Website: crate-barrel
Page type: cart
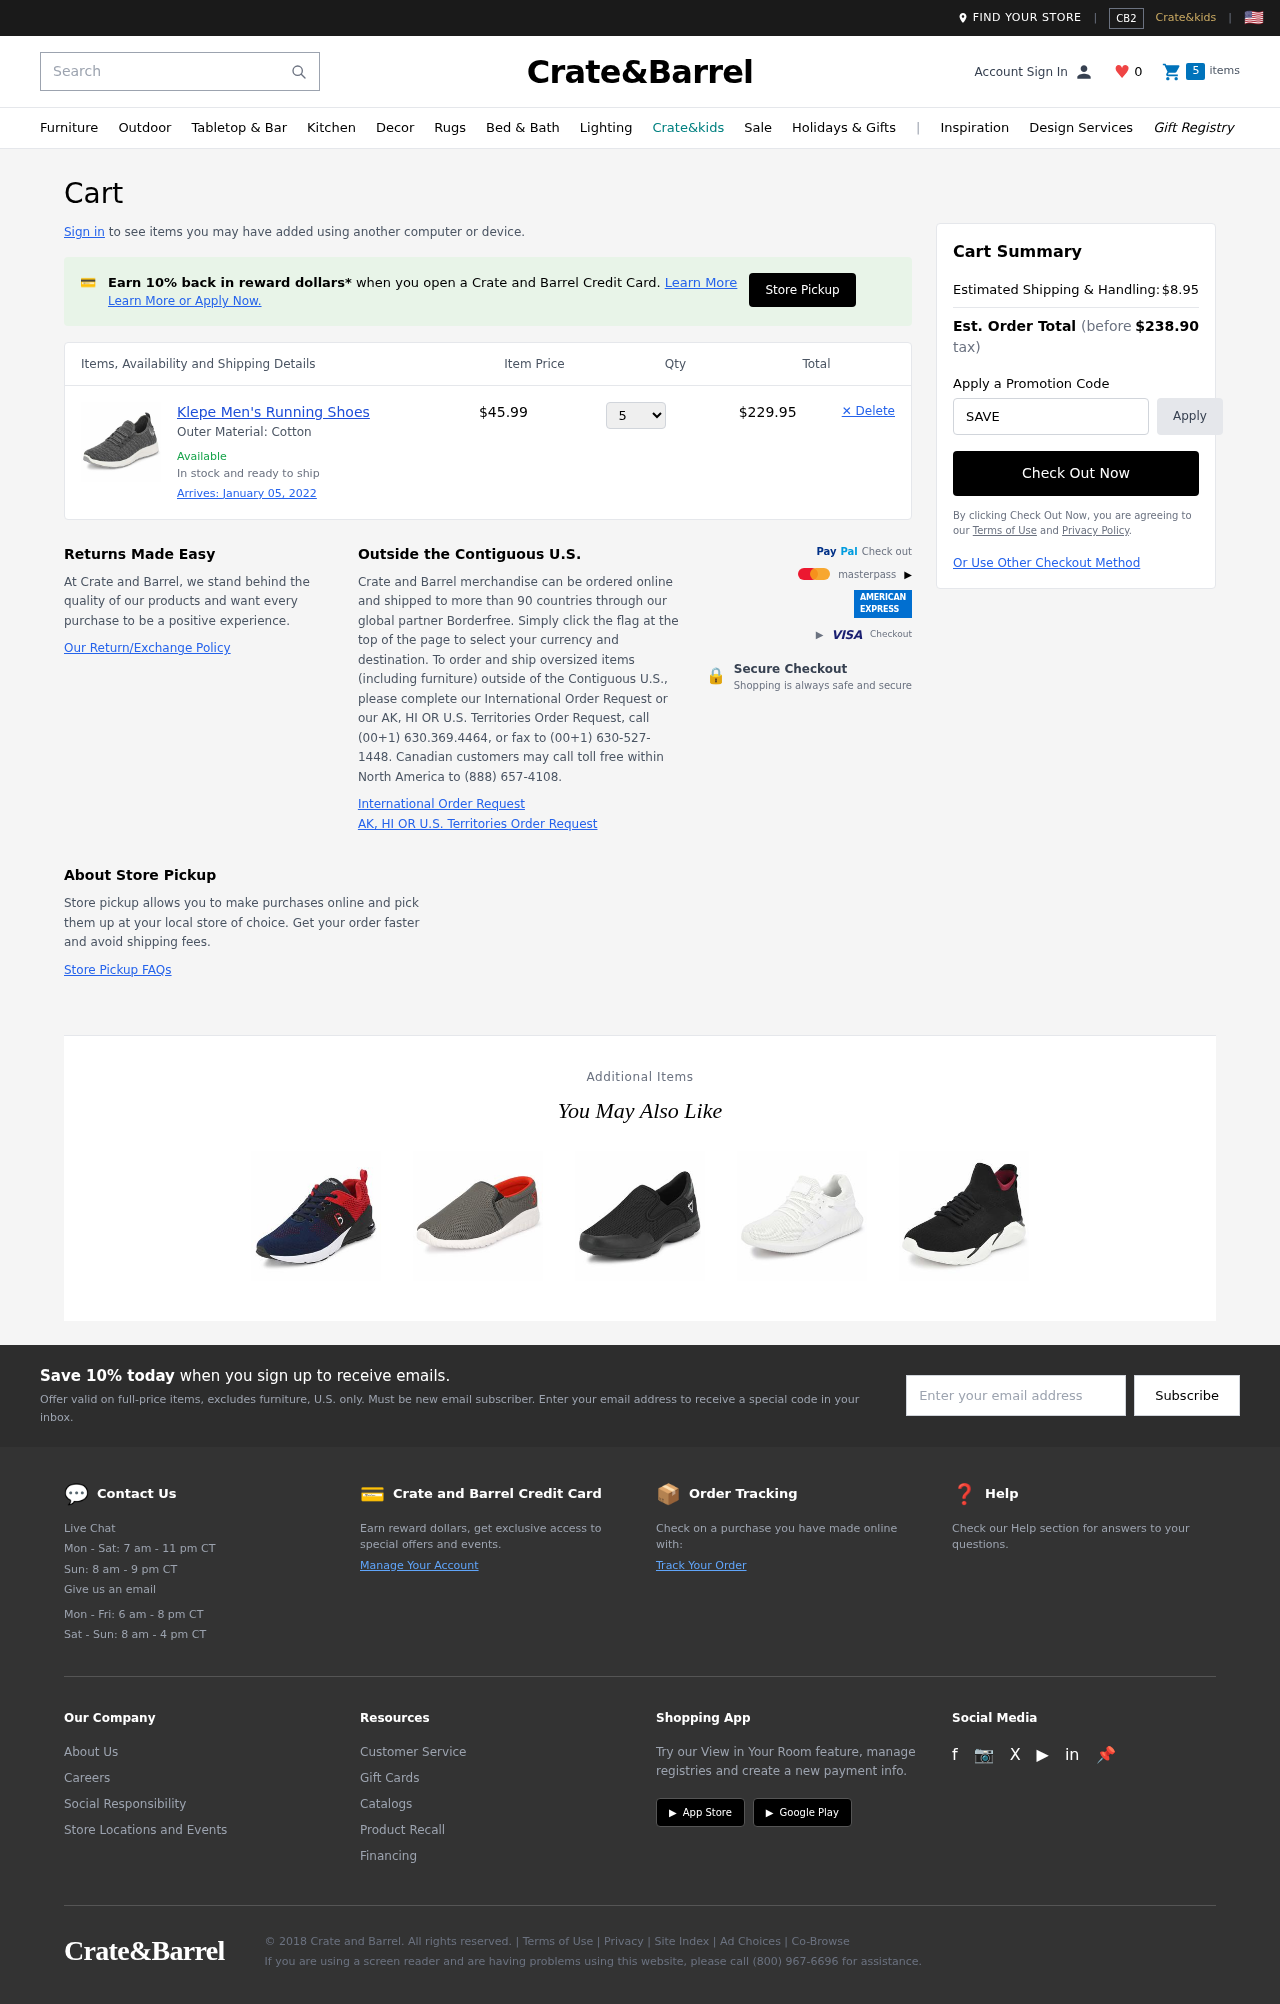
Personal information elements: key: PII_PROMO_CODE
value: SAVE17
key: PII_EMAIL
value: judith.palmer@gmail.com
Product elements: key: PRODUCT1_DESC
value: Outer Material: Cotton
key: PRODUCT1_NAME
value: Klepe Men's Running Shoes
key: PRODUCT1_PRICE
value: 45.99
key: PRODUCT1_QUANTITY
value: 5
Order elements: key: ORDER_DELIVERY_DATE
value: January 05, 2022
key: ORDER_SUBTOTAL
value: $229.95
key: ORDER_SHIPPING_COST
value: $8.95
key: ORDER_TOTAL
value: $238.90